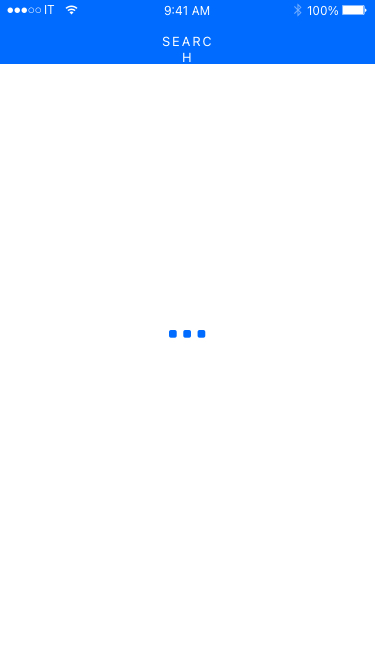
Text in this UI design:
SEARCH
100%
9:41 AM
IT